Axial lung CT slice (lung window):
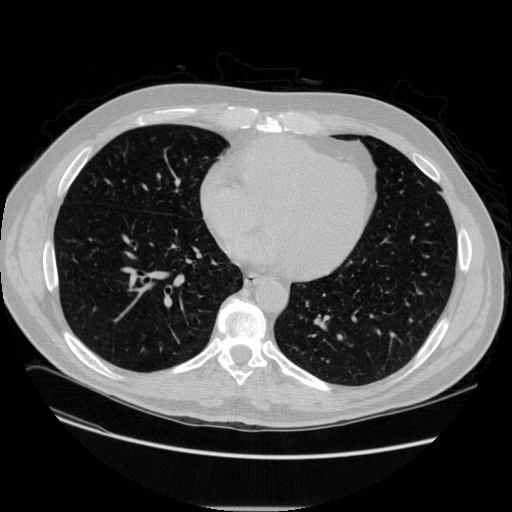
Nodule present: no